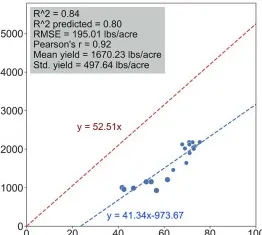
August 7.
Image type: chart (chart)